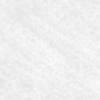
Label: no_change